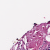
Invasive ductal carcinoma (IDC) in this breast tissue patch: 0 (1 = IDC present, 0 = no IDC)